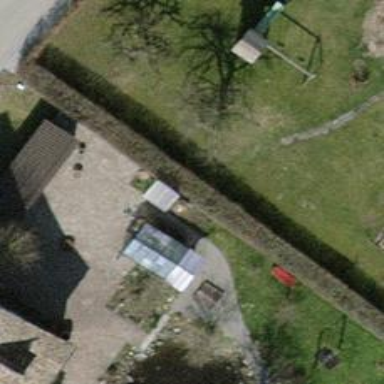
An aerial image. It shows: Garage.